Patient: sex F, age 40
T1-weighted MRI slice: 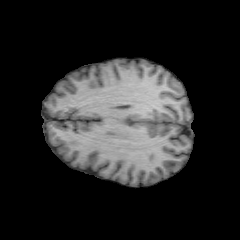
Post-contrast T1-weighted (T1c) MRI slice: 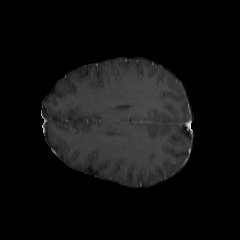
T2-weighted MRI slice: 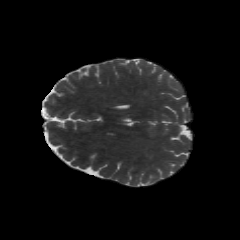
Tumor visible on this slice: no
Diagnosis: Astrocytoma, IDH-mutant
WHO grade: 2